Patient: sex F, age 48
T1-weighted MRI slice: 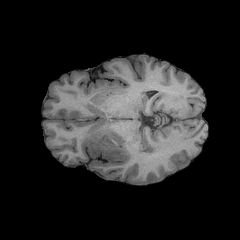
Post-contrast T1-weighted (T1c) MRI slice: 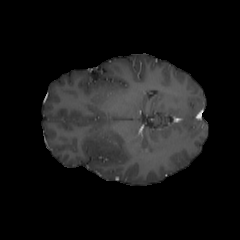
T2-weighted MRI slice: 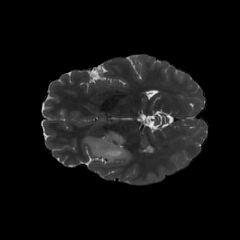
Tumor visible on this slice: yes
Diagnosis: Astrocytoma, IDH-mutant
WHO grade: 2